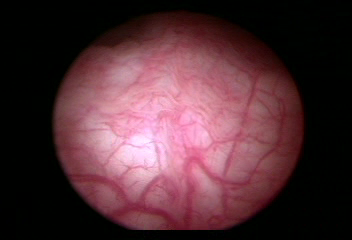
Modality: WLC
Class: Normal mucosa
Bladder cancer association: No